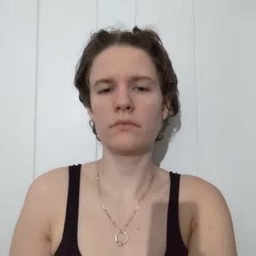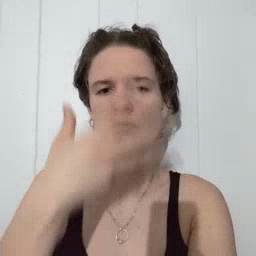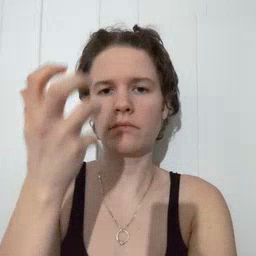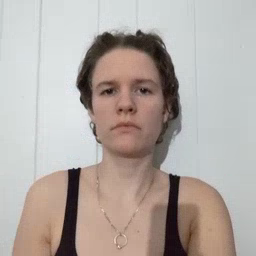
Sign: mad